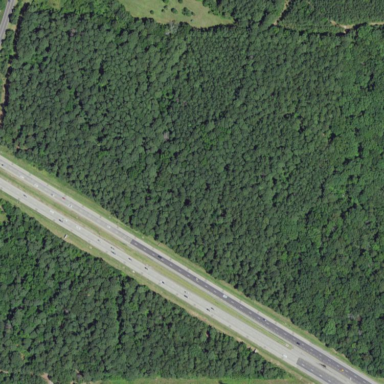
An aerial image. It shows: Evergreen needle-leaved woodland.